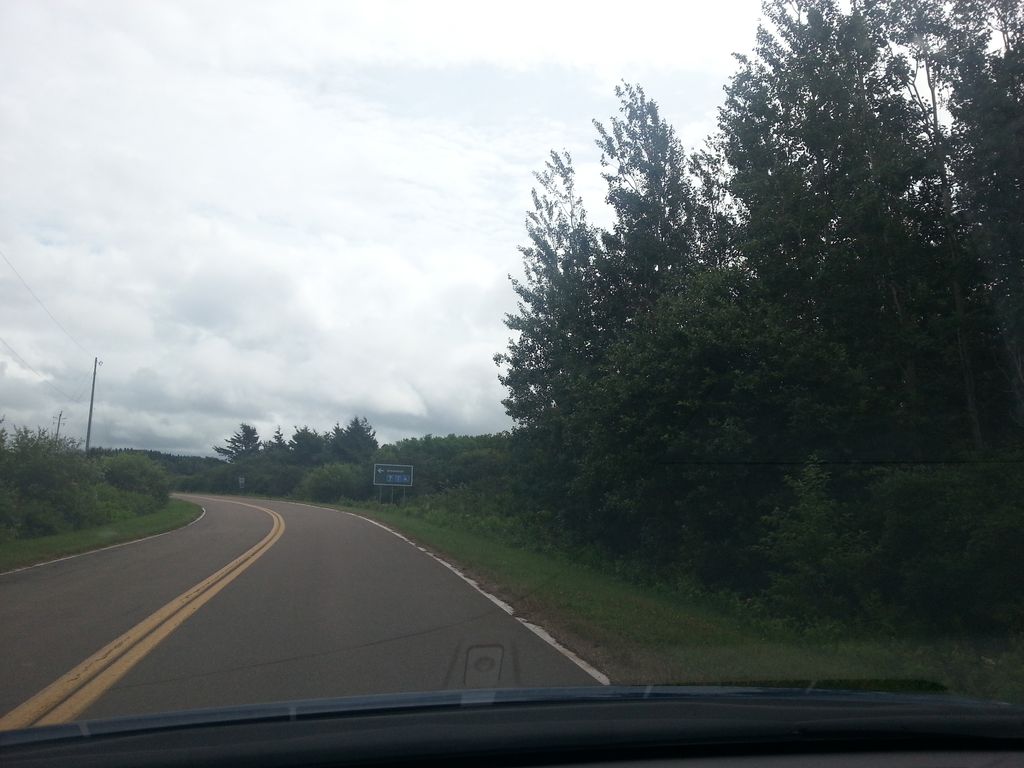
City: charlottetown